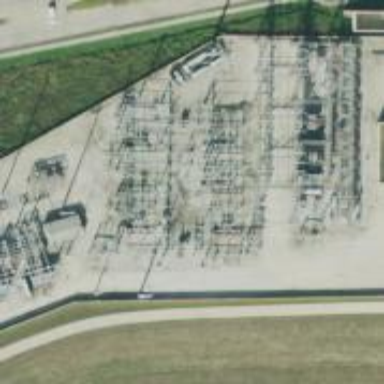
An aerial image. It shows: Switch for power supply.